Question: I am currently trying to display some text in Japanese on a 'UITextView'.

A lot of text processing is involved, therefore I cannot simply use a web view. In iOS8, 'CTRubyAnnotationRef' was added but there is no documentation (I would welcome any example), and I am also concerned with the lack of compatibility with iOS7. I thought that it would be possible to display the furigana above with the use of an 'NSAttributedString', but couldn't as of yet.
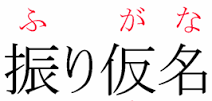
Answer: In the end I created a function that gets the kanji's position and create labels every time, above the kanji. It's quite dirty but it's the only way to insure a compatibility with iOS7.
However I have to mention the remarkable examples that you can find on GitHub for the CTRubyAnnotationRef nowadays like : <URL>
and
<URL>
Good luck to all of you !